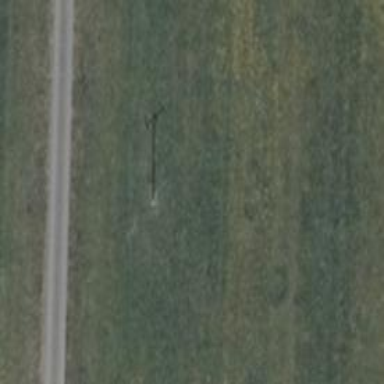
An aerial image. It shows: Minor power line.